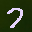
Label: 7